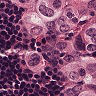
Metastatic tissue present: yes